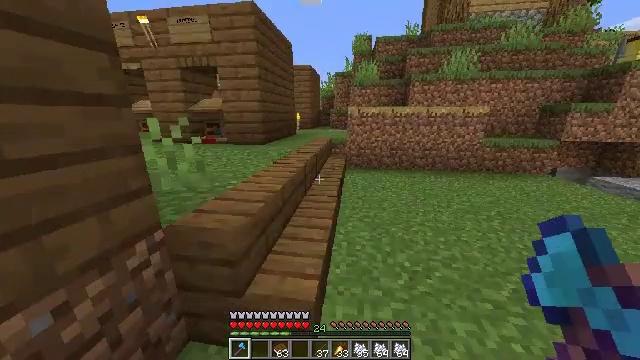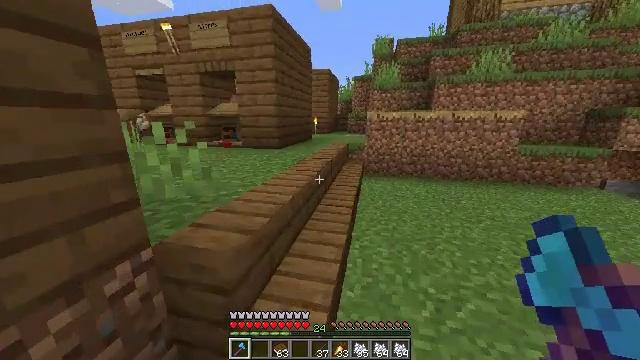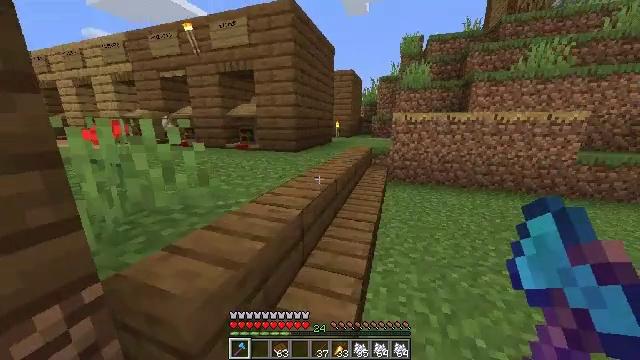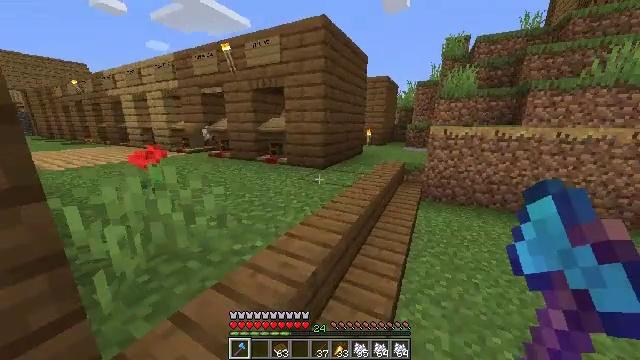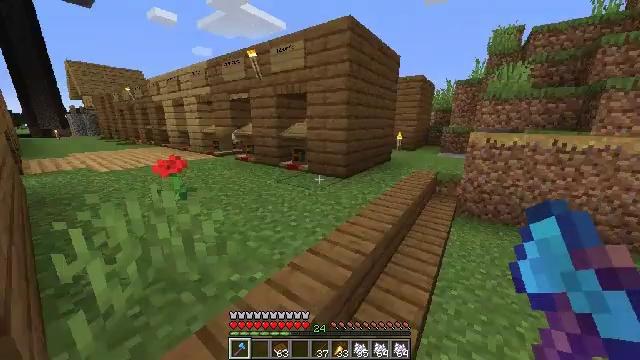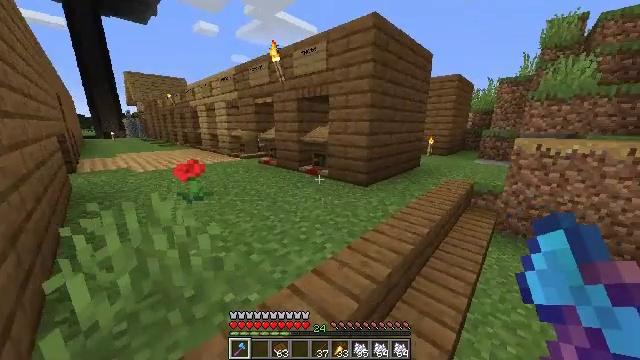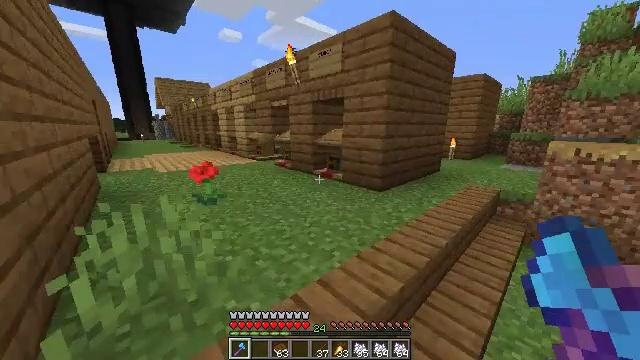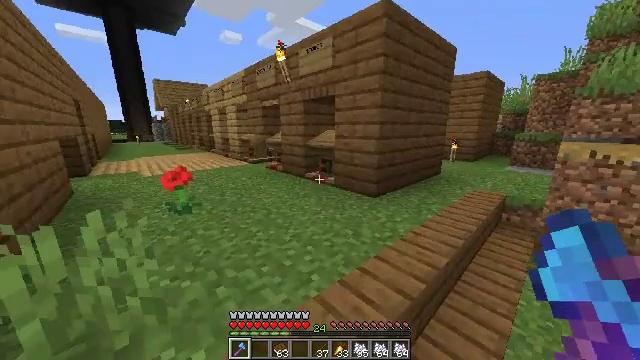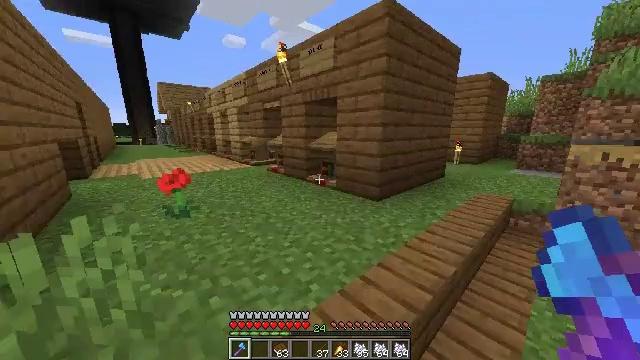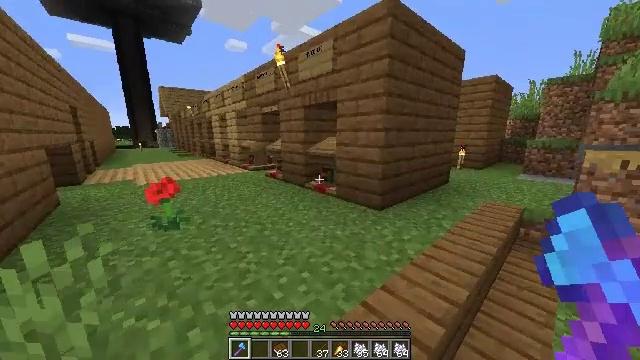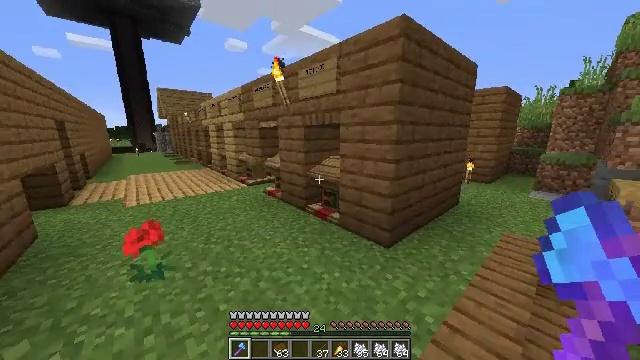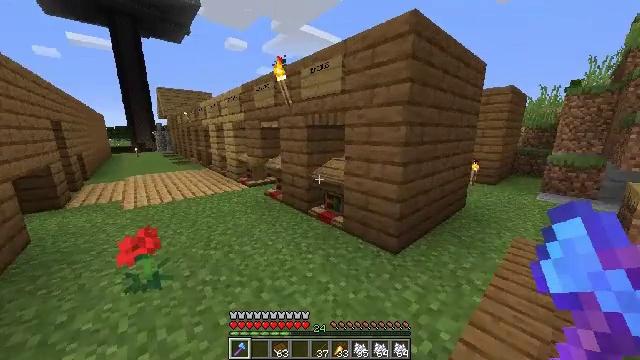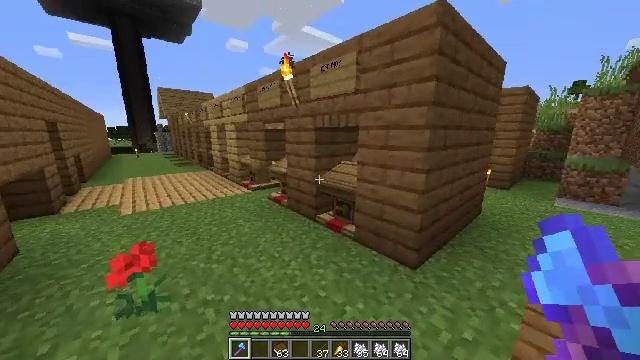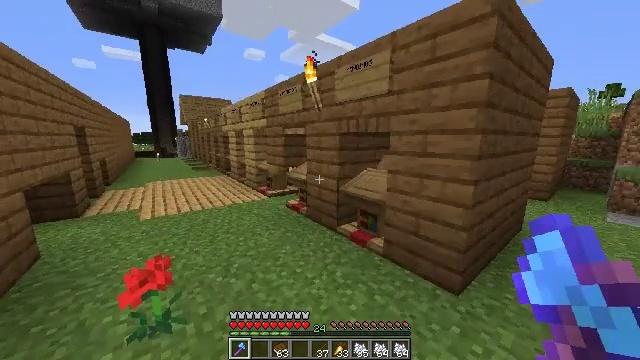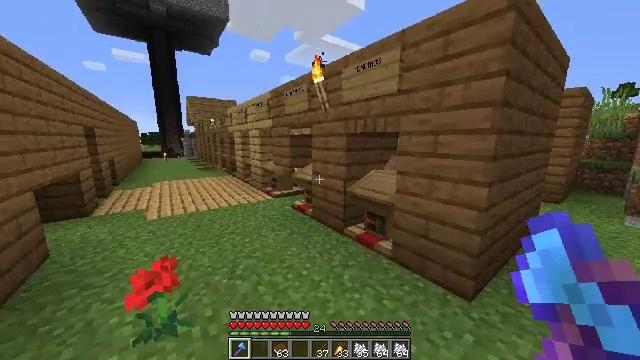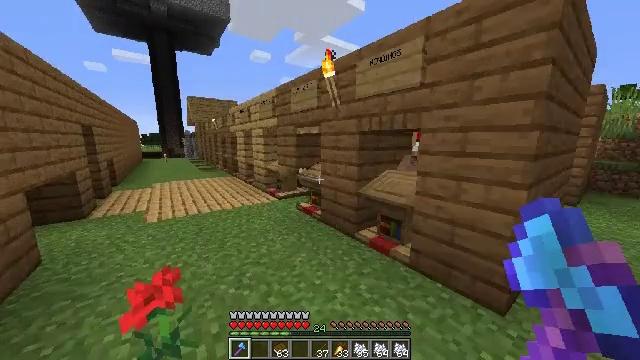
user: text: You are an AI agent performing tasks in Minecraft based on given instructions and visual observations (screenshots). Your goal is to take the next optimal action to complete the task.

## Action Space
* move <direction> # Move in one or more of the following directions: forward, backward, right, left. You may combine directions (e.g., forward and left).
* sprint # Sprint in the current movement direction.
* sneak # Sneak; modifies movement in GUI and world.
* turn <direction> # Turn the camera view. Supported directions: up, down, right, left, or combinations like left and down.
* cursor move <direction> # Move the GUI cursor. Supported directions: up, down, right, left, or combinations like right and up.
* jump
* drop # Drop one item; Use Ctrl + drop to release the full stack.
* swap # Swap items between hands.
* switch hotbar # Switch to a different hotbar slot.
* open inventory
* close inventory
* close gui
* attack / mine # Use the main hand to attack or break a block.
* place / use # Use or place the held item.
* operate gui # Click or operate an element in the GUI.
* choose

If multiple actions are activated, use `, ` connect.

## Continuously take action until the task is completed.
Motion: motion action
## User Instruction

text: Enchant a book to create an enchanted book.
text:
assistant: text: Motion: move forward, sprint, turn left and up
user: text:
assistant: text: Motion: move forward, sprint, turn left
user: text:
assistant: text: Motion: move forward and move right, sprint, turn left
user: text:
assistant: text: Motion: move forward and move right, sprint, turn left
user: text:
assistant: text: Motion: move forward and move right, sprint, turn left
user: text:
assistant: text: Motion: move forward and move right, sprint, turn left
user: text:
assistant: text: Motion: move forward, sprint
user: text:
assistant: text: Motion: move forward, sprint
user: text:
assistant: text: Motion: move forward, sprint
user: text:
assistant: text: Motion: move forward and move left, sprint
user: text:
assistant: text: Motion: move forward and move left, sprint
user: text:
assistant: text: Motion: move forward and move left, sprint
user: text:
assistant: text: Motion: move forward and move left, sprint, turn left and up
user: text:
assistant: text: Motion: move forward and move left, sprint, turn left
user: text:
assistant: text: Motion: move forward and move left, sprint
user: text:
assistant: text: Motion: move forward and move left, sprint
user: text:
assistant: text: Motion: move forward and move left, sprint
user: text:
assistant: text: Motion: move forward and move left, sprint, turn up
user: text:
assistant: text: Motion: move forward and move left, sprint, turn right
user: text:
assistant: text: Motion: move forward and move left, sprint, turn right and up
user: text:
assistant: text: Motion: move forward and move left, sprint, turn right and up
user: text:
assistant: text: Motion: move left, sprint, turn right and up
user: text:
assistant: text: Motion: move left, sprint, turn right and up
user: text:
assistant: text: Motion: move left, sprint, turn right
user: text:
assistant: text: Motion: move left, turn right
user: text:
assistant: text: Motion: move left, turn right
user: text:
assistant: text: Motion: move left, turn right
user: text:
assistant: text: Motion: move left, turn right
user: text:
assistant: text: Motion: move left, turn right
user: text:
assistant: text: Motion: move left